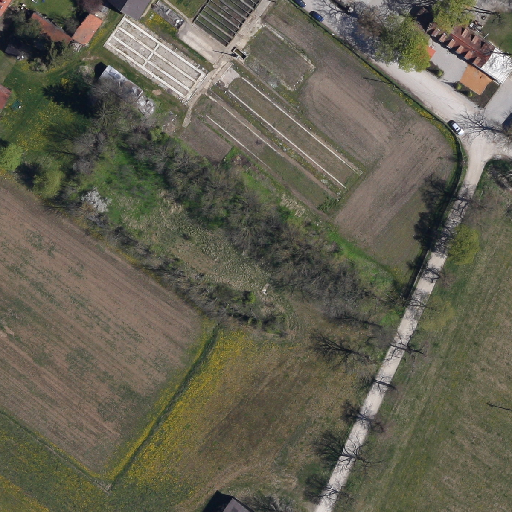
Referring expression: paved road along with tree